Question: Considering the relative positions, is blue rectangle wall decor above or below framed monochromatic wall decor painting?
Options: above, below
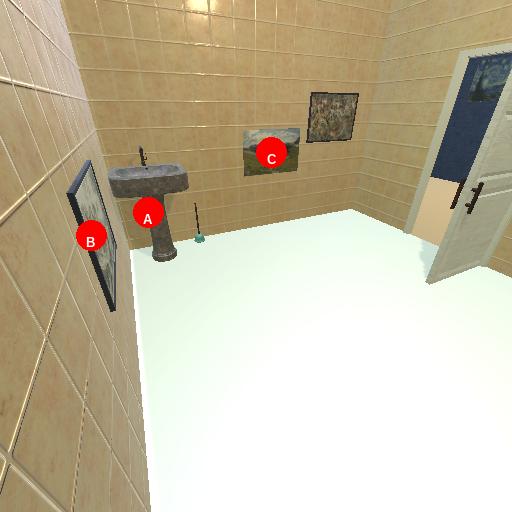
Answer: above